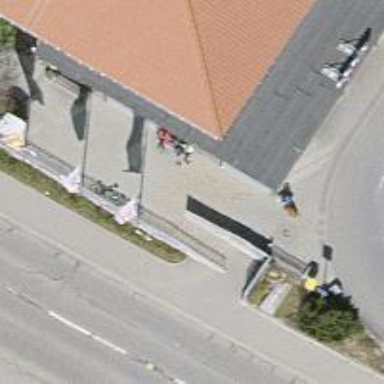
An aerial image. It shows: Post box is visible.